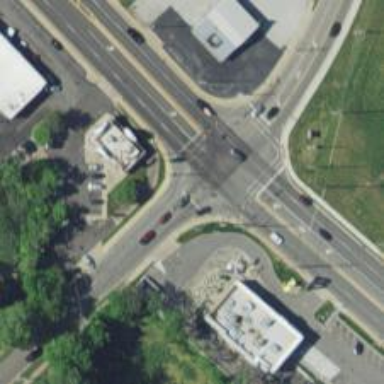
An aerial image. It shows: Crossing with marked lines on the road.